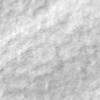
Label: no_change